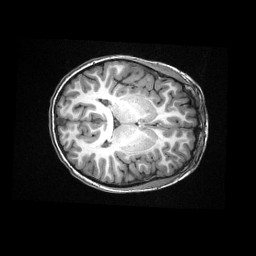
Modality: T1w
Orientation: axial
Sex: female